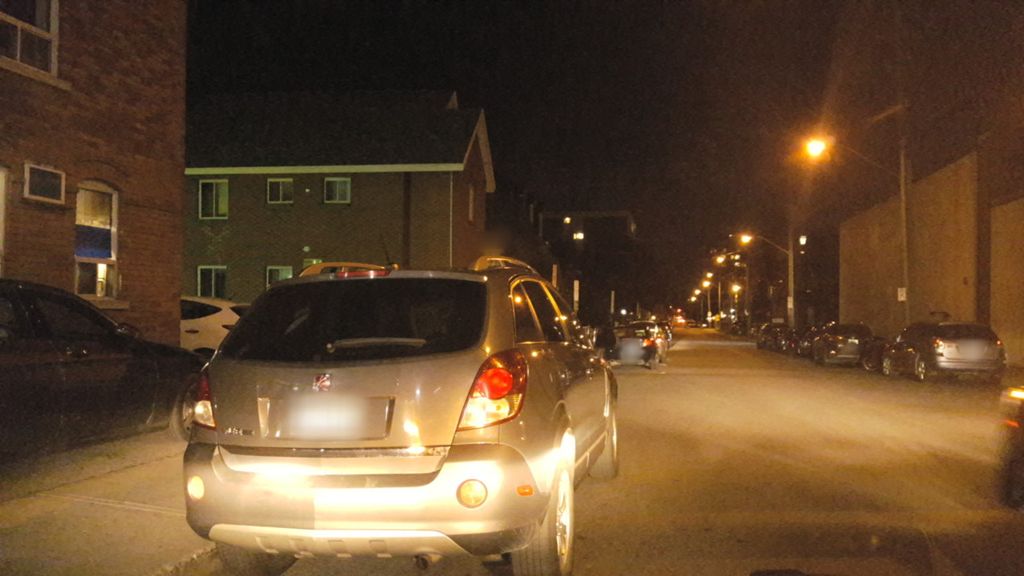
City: ottawa-gatineau